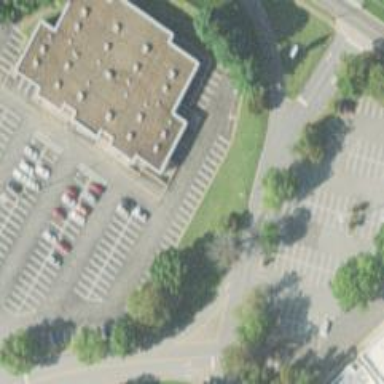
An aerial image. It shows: Commercial building hosting cinema.